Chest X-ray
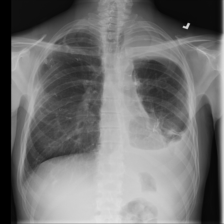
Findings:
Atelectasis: negative
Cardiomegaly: negative
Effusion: positive
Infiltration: negative
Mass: negative
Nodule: negative
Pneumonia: negative
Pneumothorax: negative
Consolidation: negative
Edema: negative
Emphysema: negative
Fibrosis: positive
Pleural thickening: negative
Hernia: negative